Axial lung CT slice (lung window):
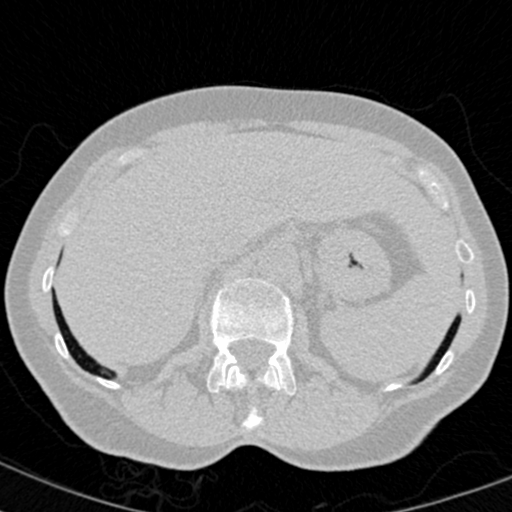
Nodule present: no